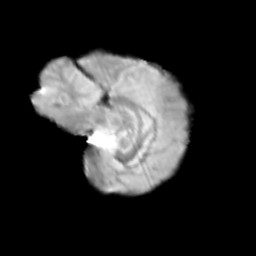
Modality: T2w
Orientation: sagittal
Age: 12
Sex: female
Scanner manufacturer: siemens
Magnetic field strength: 3 T
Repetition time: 3.8 s
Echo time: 0.07 s